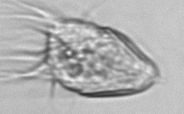
Label: Strombidium_morphotype1